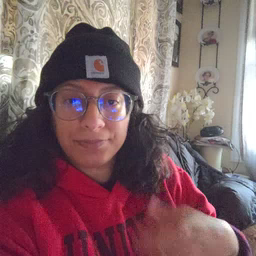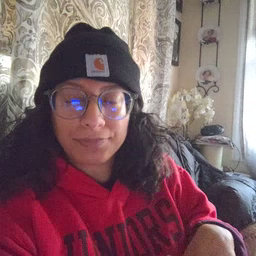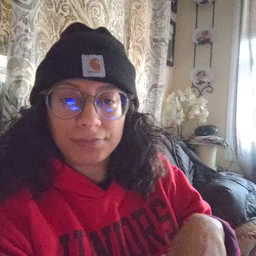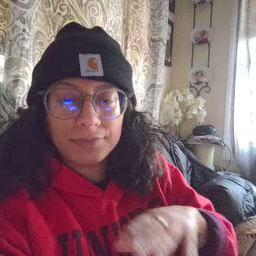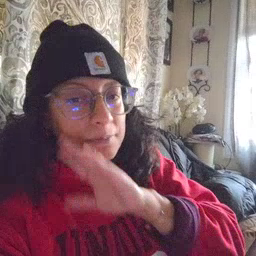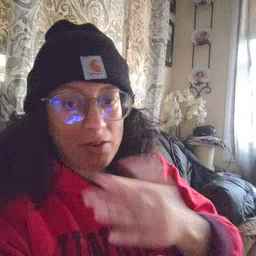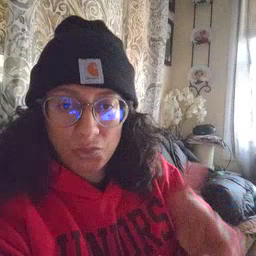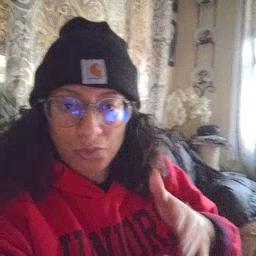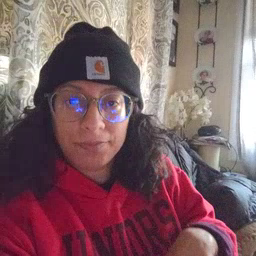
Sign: bedroom